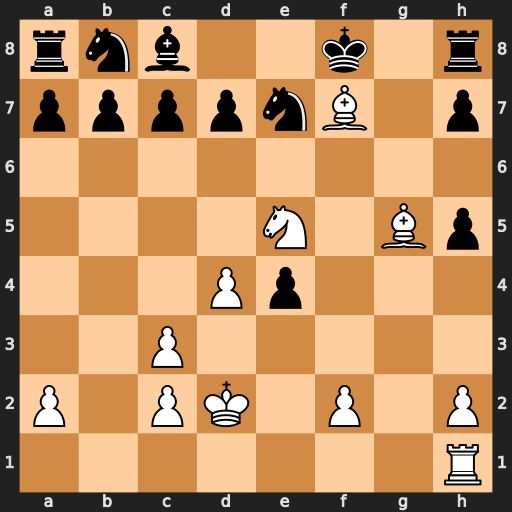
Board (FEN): rnb2k1r/ppppnB1p/8/4N1Bp/3Pp3/2P5/P1PK1P1P/7R
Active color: w
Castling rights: -
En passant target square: -
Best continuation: Bh6#